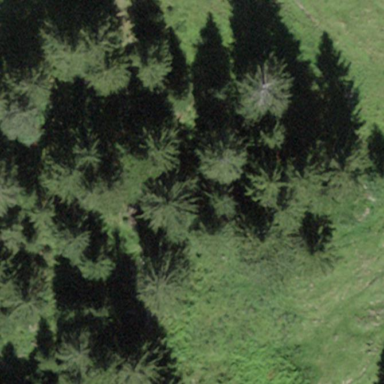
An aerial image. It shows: Forest area.